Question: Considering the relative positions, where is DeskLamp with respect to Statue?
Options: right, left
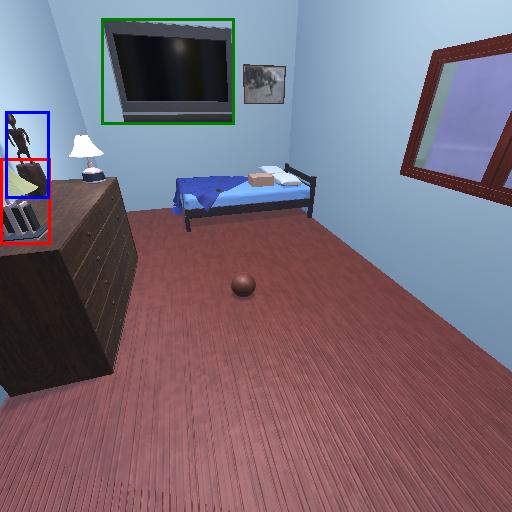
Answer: right